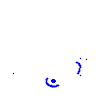
Particle: electron